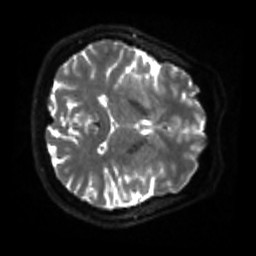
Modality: sbref
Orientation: axial
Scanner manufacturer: siemens
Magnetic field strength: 3 T
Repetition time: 4 s
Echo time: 0.0594 s